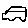
Label: car